Question: '''
from gekko import GEKKO
import numpy as np
import matplotlib.pyplot as plt
m = GEKKO() # initialize gekko
nt=200
m.time = np.linspace(0,1,nt)
# Variables
x1 = m.Var(value=20,lb=0,)
x2 = m.Var(value=0,lb=0,)
x3 = m.Var(value=0,lb=0,)
p = np.zeros(nt) # mark final time point
p[-1] = 1.0
# optimize final time
tf = m.FV(value=0.7,lb=0.001,ub=100.0)
tf.STATUS = 1
# Equations
m.Equation(x1.dt() == -5*x1*tf)
m.Equation(x2.dt() == (5* x1 - 0.5*x2)*tf)
m.Equation(x3.dt() == 0.5*x2*tf)
#Minifunc
#m.Minimize(tf)
m.Maximize(x2)
#options
m.options.IMODE = 6
m.options.SOLVER = 3 #IPOPT optimizer
m.options.RTOL = 1E-8
m.options.OTOL = 1E-8
m.options.NODES = 5
m.solve(disp=True,debug=1)
print('Final Time: ' + str(tf.value[0]))
#Plotting stuff
tm = np.linspace(0,tf.value[0],nt)
plt.figure(1) # plot results
plt.plot(tm, x1.value, "k-", label=r"$x_1$")
plt.plot(tm, x2.value, "b-", label=r"$x_2$")
plt.plot(tm, x3.value, "r--", label=r"$x_3$")
plt.legend(loc="best")
plt.xlabel("Time")
plt.ylabel("Value")
plt.show()
'''
I am trying to get used to Gekko as an optimization tool for some kinetic data. Therefore, I tried to implement a simple ode system based on an example of the Gekko website. Nevertheless, it never found the global maximum unless I force the derivative to be 'dx2/dt>0' to get the right maximum. This is somewhat unsatisfying, as I would expect a solver to find the maximum of component 'x2' just by asking to find the Maximum via 'm.Maximize(x2)' for such a simple system. Is there any setting I did wrong or is my solution badly proposed? Thanks for helping.
The result: shows clearly that the maximum is not found...

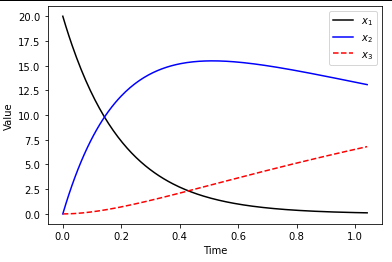
Answer: The unconstrained objective (without the constraint 'dx2dt>=0') is '10416.8' while the objective with the constraint is '9236.4' (worse). Additional constraints never improve the optimization result but can make the objective worse for convex optimization problems such as this one.
'''
m.Equation(x2.dt() >= 0)
'''
<URL>
Here is the code that shows the results of adding the constraint:
'''
import numpy as np
from gekko import GEKKO
import matplotlib.pyplot as plt
m = GEKKO() # initialize gekko
nt=200
m.time = np.linspace(0,1,nt)
# Variables
x1 = m.Var(value=20,lb=0,)
x2 = m.Var(value=0,lb=0,)
x3 = m.Var(value=0,lb=0,)
p = np.zeros(nt) # mark final time point
p[-1] = 1.0
# optimize final time
tf = m.FV(value=0.7,lb=0.001,ub=100.0)
tf.STATUS = 1
# Equations
m.Equation(x1.dt() == -5*x1*tf)
m.Equation(x2.dt() == (5* x1 - 0.5*x2)*tf)
m.Equation(x3.dt() == 0.5*x2*tf)
#Minifunc
#m.Minimize(tf)
m.Maximize(x2)
#options
m.options.IMODE = 6
m.options.SOLVER = 1 #APOPT optimizer
m.options.RTOL = 1E-8
m.options.OTOL = 1E-8
m.options.NODES = 5
m.solve(disp=True,debug=1)
plt.figure(1)
tm = np.linspace(0,tf.value[0],nt)
plt.plot(tm, x2.value, "b:", label=r"$x_2$ Optimal")
# add constraint
m.Equation(x2.dt() >= 0)
m.options.TIME_SHIFT=0
m.solve(disp=True,debug=1)
tm = np.linspace(0,tf.value[0],nt)
plt.plot(tm, x2.value, "r--", label=r"$x_2$ Constrained")
plt.legend(loc="best"); plt.xlabel("Time"); plt.ylabel("Value")
print('Final Time: ' + str(tf.value[0]))
plt.figure(2) # plot results
plt.plot(tm, x1.value, "k-", label=r"$x_1$")
plt.plot(tm, x2.value, "b-", label=r"$x_2$")
plt.plot(tm, x3.value, "r--", label=r"$x_3$")
plt.legend(loc="best"); plt.xlabel("Time"); plt.ylabel("Value")
plt.show()
'''
The current objective statement is to maximize the value of 'x2' everywhere.
'''
m.Maximize(x2)
'''
Even though there is a maximum part-way through the simulation, the final objective is the summation of all the 'x2' values. Make the following changes to maximize only the final 'x2' point.
'''
p = np.zeros(nt) # mark final time point
p[-1] = 1.0
final = m.Param(p)
m.Maximize(x2*final)
'''
<URL>
The optimal solution is now just the final point for 'x2' that is .